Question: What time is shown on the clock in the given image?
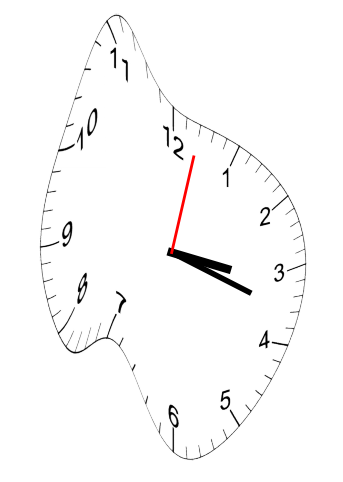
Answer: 03:18:02